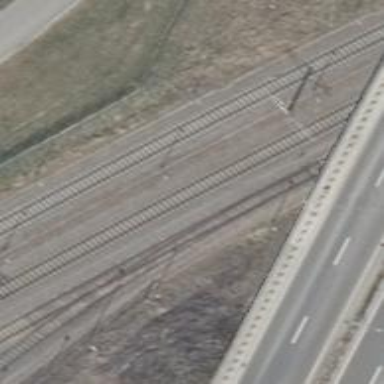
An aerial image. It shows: Railway switch with the turnout on the left side.